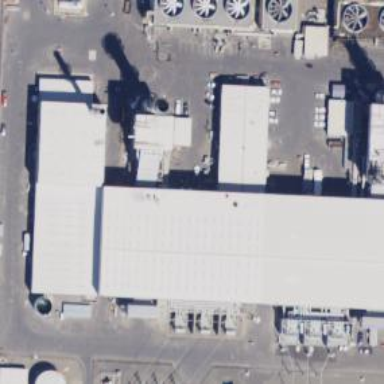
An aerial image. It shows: Gas-powered generator. It is gas turbine type generator.